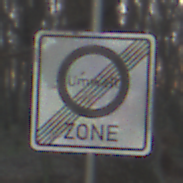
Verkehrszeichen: EndeUmweltzone
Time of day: SunriseSunset
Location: Outdoor (Nature)
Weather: Clear
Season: Winter
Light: Natural